Question: For some reason the cell contents are displayed below the actual cell.

What could be going on? Here is the code:
'''
cell!.nameLabel!.text = name
cell!.imageView!.image = decodedimage
return cell!;
'''
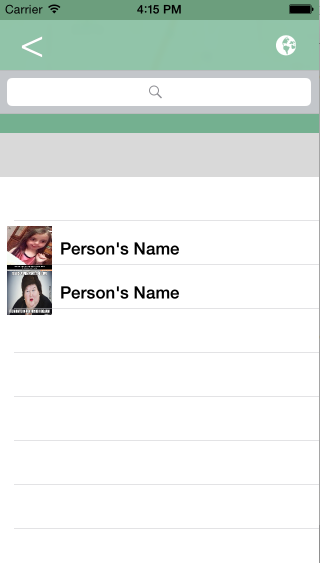
Answer: If all cells are of the same height you can simply put
'''
self.tableView.rowHeight = 66 // or whatever
'''
in the 'viewDidLoad()' of your tableViewController class.
If the cell heights vary depending on their content you should consider to override 'tableView.heightForRowAtIndexPath()'